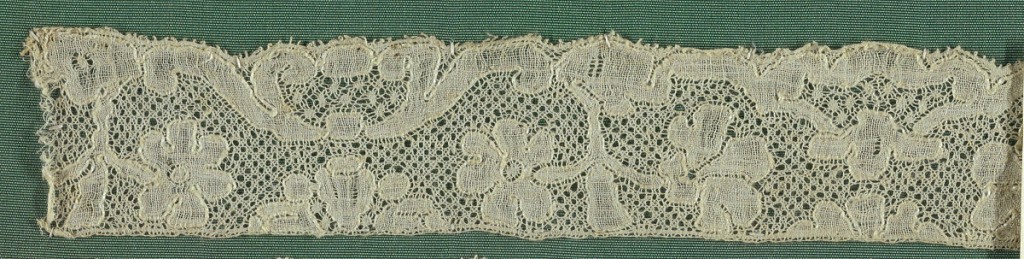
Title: Cooper Union Museum Lace Study Card
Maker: Cooper Union Museum
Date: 18th century
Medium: linen Technique: bobbin lace
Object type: Fragment
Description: Lace fragment with a five-hole ground referred to as "fond à cinq trous." Fragment is mounted on a fabric-covered board and framed behind glass. Frame is natural wood.